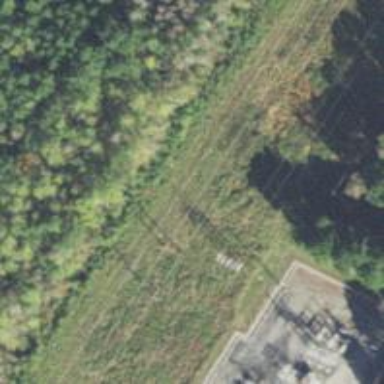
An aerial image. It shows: H-frame designed tower for power lines.